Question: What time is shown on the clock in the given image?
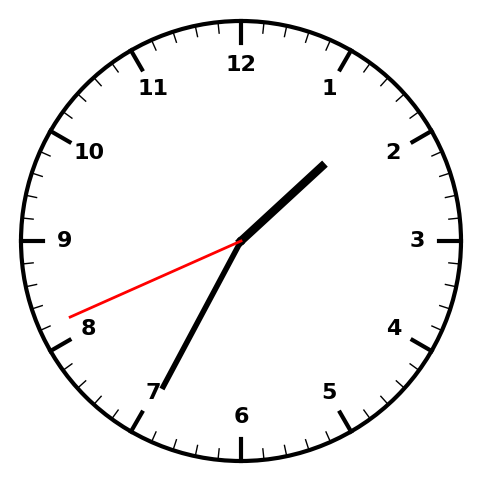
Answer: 01:34:41